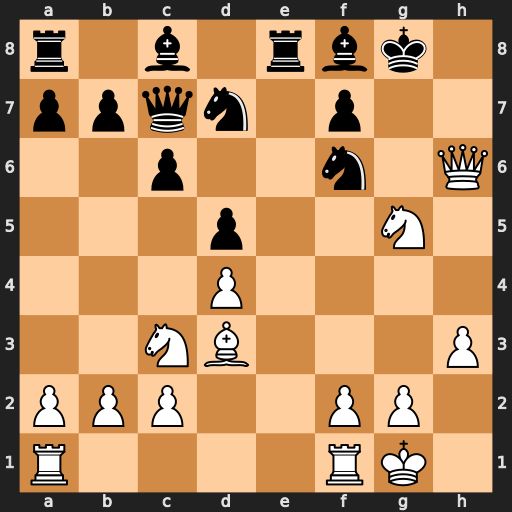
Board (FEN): r1b1rbk1/ppqn1p2/2p2n1Q/3p2N1/3P4/2NB3P/PPP2PP1/R4RK1
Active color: w
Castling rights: -
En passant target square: -
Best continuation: Bh7+ Nxh7 Qxh7#